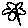
Label: flower